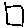
Label: square